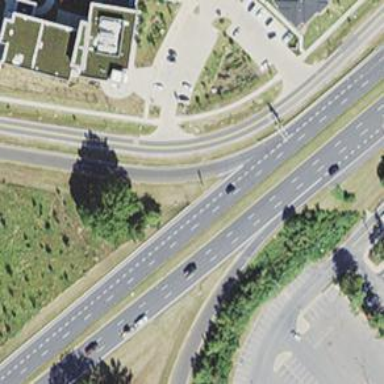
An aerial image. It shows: Trunk link highway.